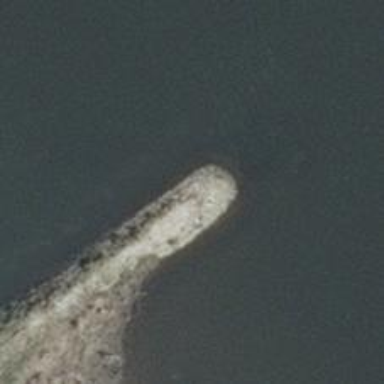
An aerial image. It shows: Breakwater structure.